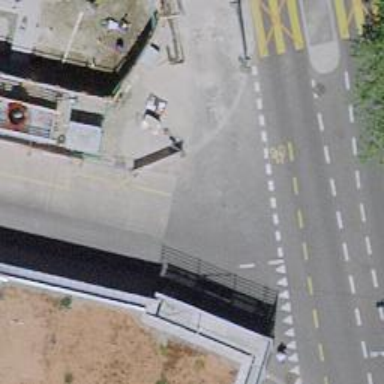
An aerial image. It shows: Kerb barrier.